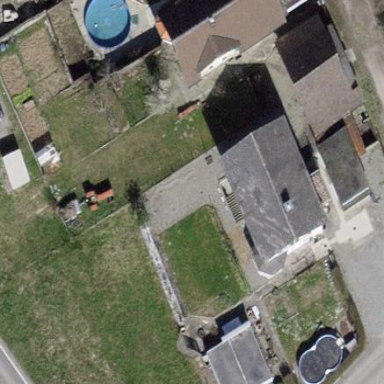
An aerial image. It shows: Farmyard in rural farm setting.